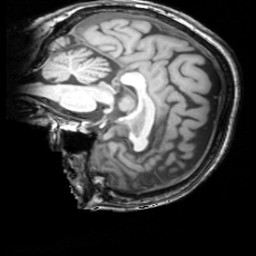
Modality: T1w
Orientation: sagittal
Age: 65
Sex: female
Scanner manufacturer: siemens
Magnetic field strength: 3 T
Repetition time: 1.62 s
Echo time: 0.003 s